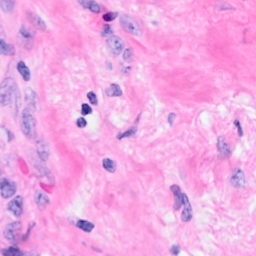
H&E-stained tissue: Breast